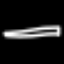
Label: pencil